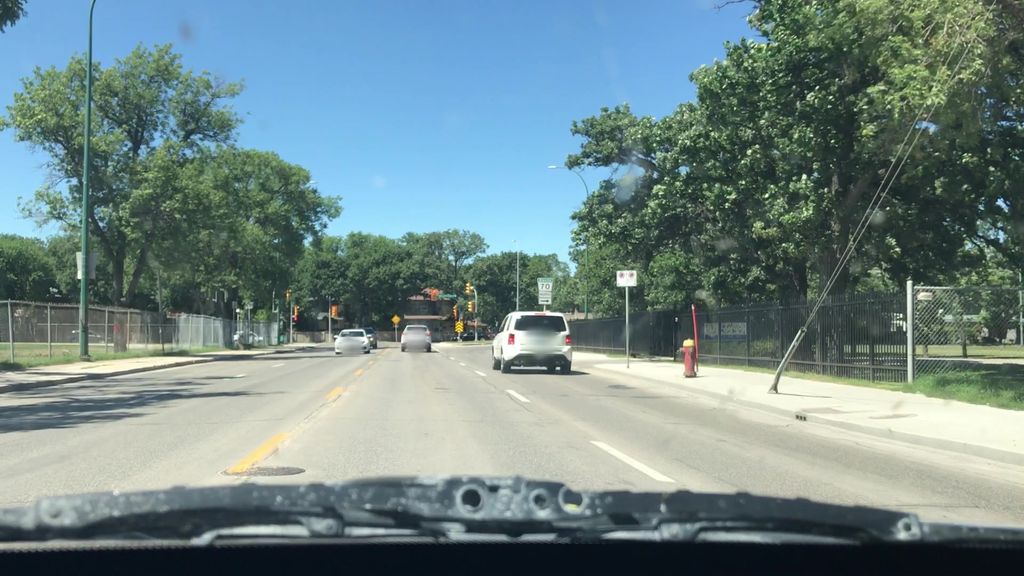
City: winnipeg